Question: This is really basic question and may be duplicate. Can anyone tell me how useful error info generated by any program in .Net.
Today I got an error "Ambiguous match found." while saving entity in database (using EF4)
I can't figure out why this error is coming, what is the root cause. Attached is the snap for same.

Here is the complete Error Details,
'''
System.Reflection.AmbiguousMatchException was unhandled by user code
Message=Ambiguous match found.
Source=mscorlib
StackTrace:
at System.RuntimeType.GetPropertyImpl(String name, BindingFlags bindingAttr, Binder binder, Type returnType, Type[] types, ParameterModifier[] modifiers)
at System.Type.GetProperty(String name)
at IAA.Data.EntityFramework.RepositoryWithTypedId'2.SaveOrUpdate<URL>
at ABC.XYZ.ApplicationServices.AcknowledgementManagementService.SaveOrUpdate(AcknowledgementFormViewModel acknowledgementFormViewModel) in E:\RA\ABC.XYZpp\ABC.XYZ.ApplicationServices\AcknowledgementManagementService.cs:line 123
at ABC.XYZ.Web.Controllers.AcknowledgementsController.Acknowledgements(AcknowledgementFormViewModel acknowledgementFormViewModel) in E:\RA\ABC.XYZpp\ABC.XYZ.Web.Controllers\AcknowledgementsController.cs:line 68
at lambda_method(Closure , ControllerBase , Object[] )
at System.Web.Mvc.ActionMethodDispatcher.Execute(ControllerBase controller, Object[] parameters)
at System.Web.Mvc.ReflectedActionDescriptor.Execute(ControllerContext controllerContext, IDictionary'2 parameters)
at System.Web.Mvc.ControllerActionInvoker.InvokeActionMethod(ControllerContext controllerContext, ActionDescriptor actionDescriptor, IDictionary'2 parameters)
at System.Web.Mvc.ControllerActionInvoker.<>c__DisplayClassd.<InvokeActionMethodWithFilters>b__a()
at System.Web.Mvc.ControllerActionInvoker.InvokeActionMethodFilter(IActionFilter filter, ActionExecutingContext preContext, Func'1 continuation)
'''
InnerException:
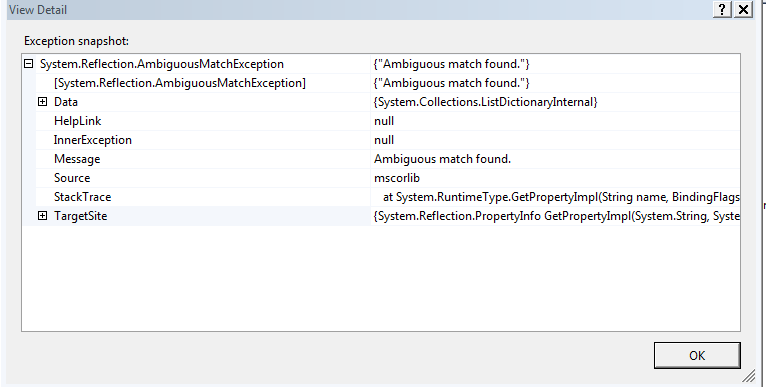
Answer: Hmya, no such luck. It would be very nice indeed if the Type.GetProperty() method would actually say name was ambiguous. But it doesn't and you cannot easily find out. The code lives in the .NET framework and it is optimized, the debugger cannot retrieve the value of the argument. Your only cue is that your entity model has two properties with the same name. Something like that anyway.